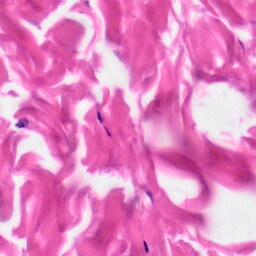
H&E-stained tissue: Skin